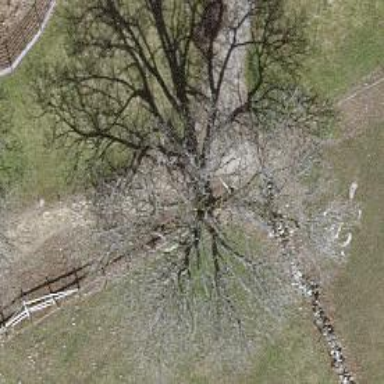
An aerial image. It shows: Broadleaved tree with lush foliage.